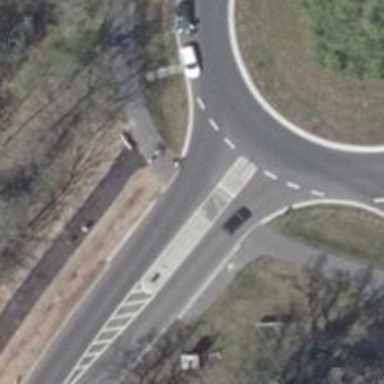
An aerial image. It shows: Unmarked road crossing.